Question: I have a typical Master-Detail layout with a UITableView in my MasterViewController.
In my XIB I placed a UILabel on top of the UITableView.
I intend to use this label to notify the user that his/her search criteria yielded no results and therefor the e are no rows within the table. And depending on the data I will show/hide this label.
I have a UIView as a container for both my UITableView and my UILabel.
Why, when I run my app, the label is nowhere to be found, and why, in the designer, when I click on my label (or on the table for that matter), and I click on Editor -> Arrange, are all the options grayed out?

Regards!
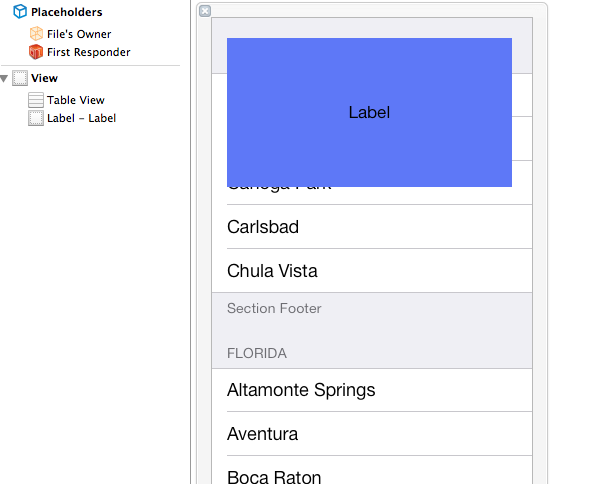
Answer: You cannot add subviews to a UITableViewController via the interface builder. You should try using a UIViewController instead. To replicate UITableViewControllers benefits, you can add the following to the - viewDidLoad method (and thus prevent jumpy UIRefreshControls, etc)
'''
UITableViewController *tableViewController = [[UITableViewController alloc] initWithStyle:UITableViewStylePlain];
[tableViewController setTableView:self.tableView];
'''
EDIT:
This works 100%. The only explanation is that you're dragging the label into the TableView and not its superview. I've created a new application, here's what the hierarchy should look like:

Note how the Label is distinctly and the tableview? Here's what the simulator will output:

Hope that helps.